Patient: sex F, age 56
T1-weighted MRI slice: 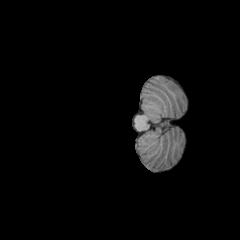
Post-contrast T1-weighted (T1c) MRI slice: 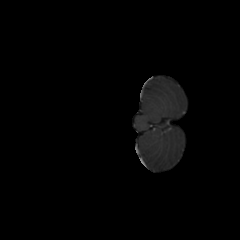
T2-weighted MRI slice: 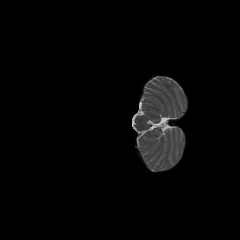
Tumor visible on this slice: no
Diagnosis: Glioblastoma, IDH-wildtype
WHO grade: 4